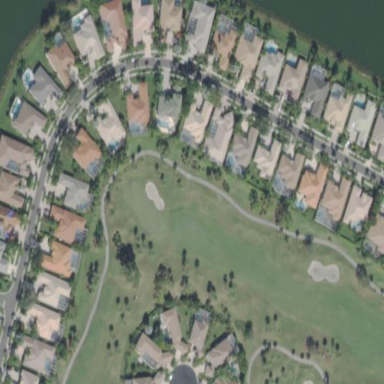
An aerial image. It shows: Grassy area designated as golf fairway.